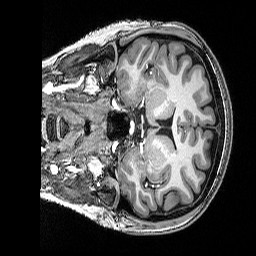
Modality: T1w
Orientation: coronal
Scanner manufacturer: siemens
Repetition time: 2.5 s
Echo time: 0.00341 s